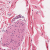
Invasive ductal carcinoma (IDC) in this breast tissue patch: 0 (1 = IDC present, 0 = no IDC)